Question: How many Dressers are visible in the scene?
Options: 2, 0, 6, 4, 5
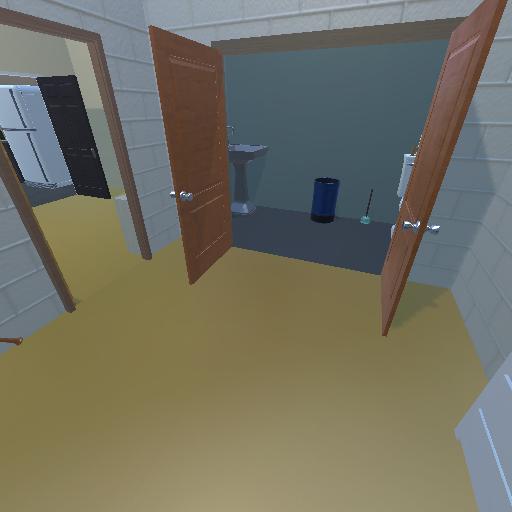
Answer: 2